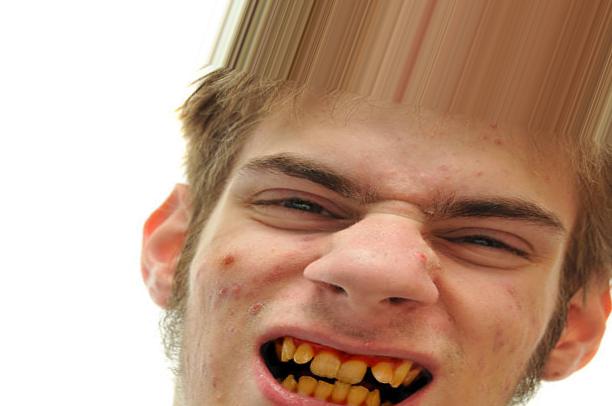
Condition: Tooth Discoloration